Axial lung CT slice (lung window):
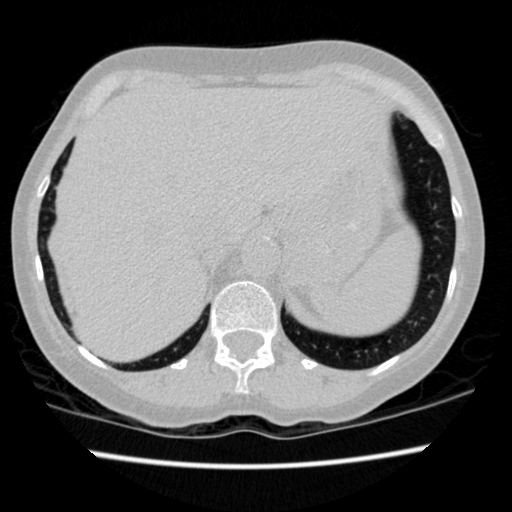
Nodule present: no